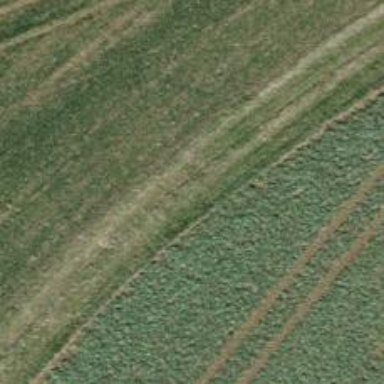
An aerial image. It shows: Grass track.